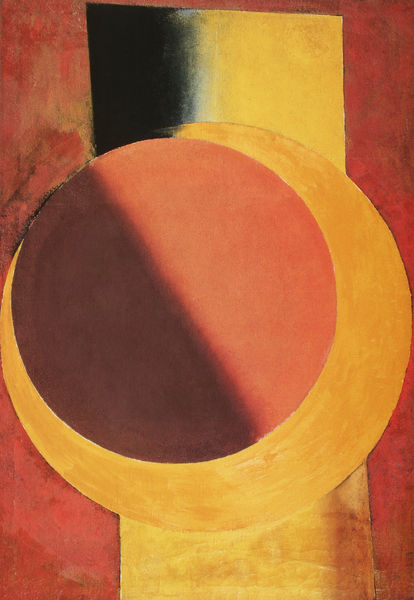
Titel: Rot und Gelb
Künstler: Aleksandr Rodchenko
Standort: St. Petersburg
Institution: Russisches Museum
Schlagwörter: dunkel, himmel, schatten, weiß, gelb, komposition, braun, hell, licht, orange, raum, schwarz, rot, wand, spiegel, sonne, boden, insel, gold, kontrast, kreis, rund, krug, ton, strand, mittag, abstrakt, fläche, hitze, farbe, formen, violett, streifen, palme, segment, mond, gefäß, rechteck, stern, form, halbmond, sichel, sterne, kugel, halbkreis, gefleckt, eimer, globus, fassung, konzentrisch, viereck, asymmetrie, planet, teilung, karibik, segmente, belgien, malewitsch, gestirns, kuba